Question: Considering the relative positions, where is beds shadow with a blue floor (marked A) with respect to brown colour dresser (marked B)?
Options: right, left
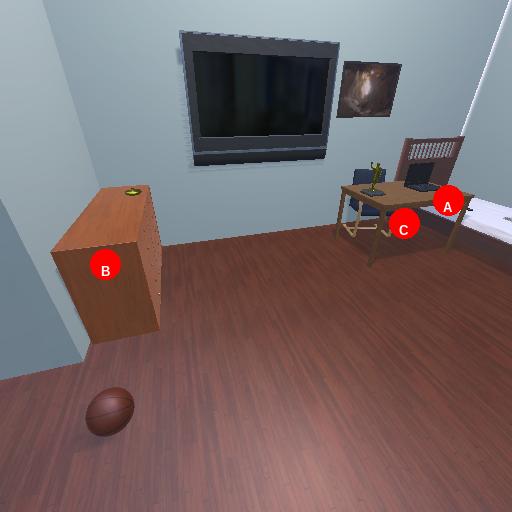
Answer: right